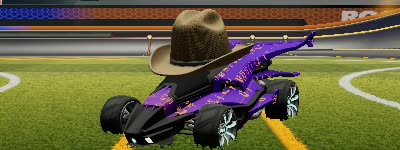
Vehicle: aftershock